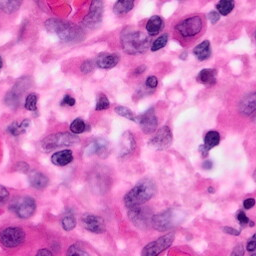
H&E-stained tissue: Pancreatic